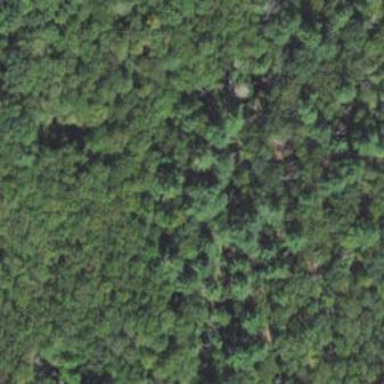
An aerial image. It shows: Needle-leaved woodland.